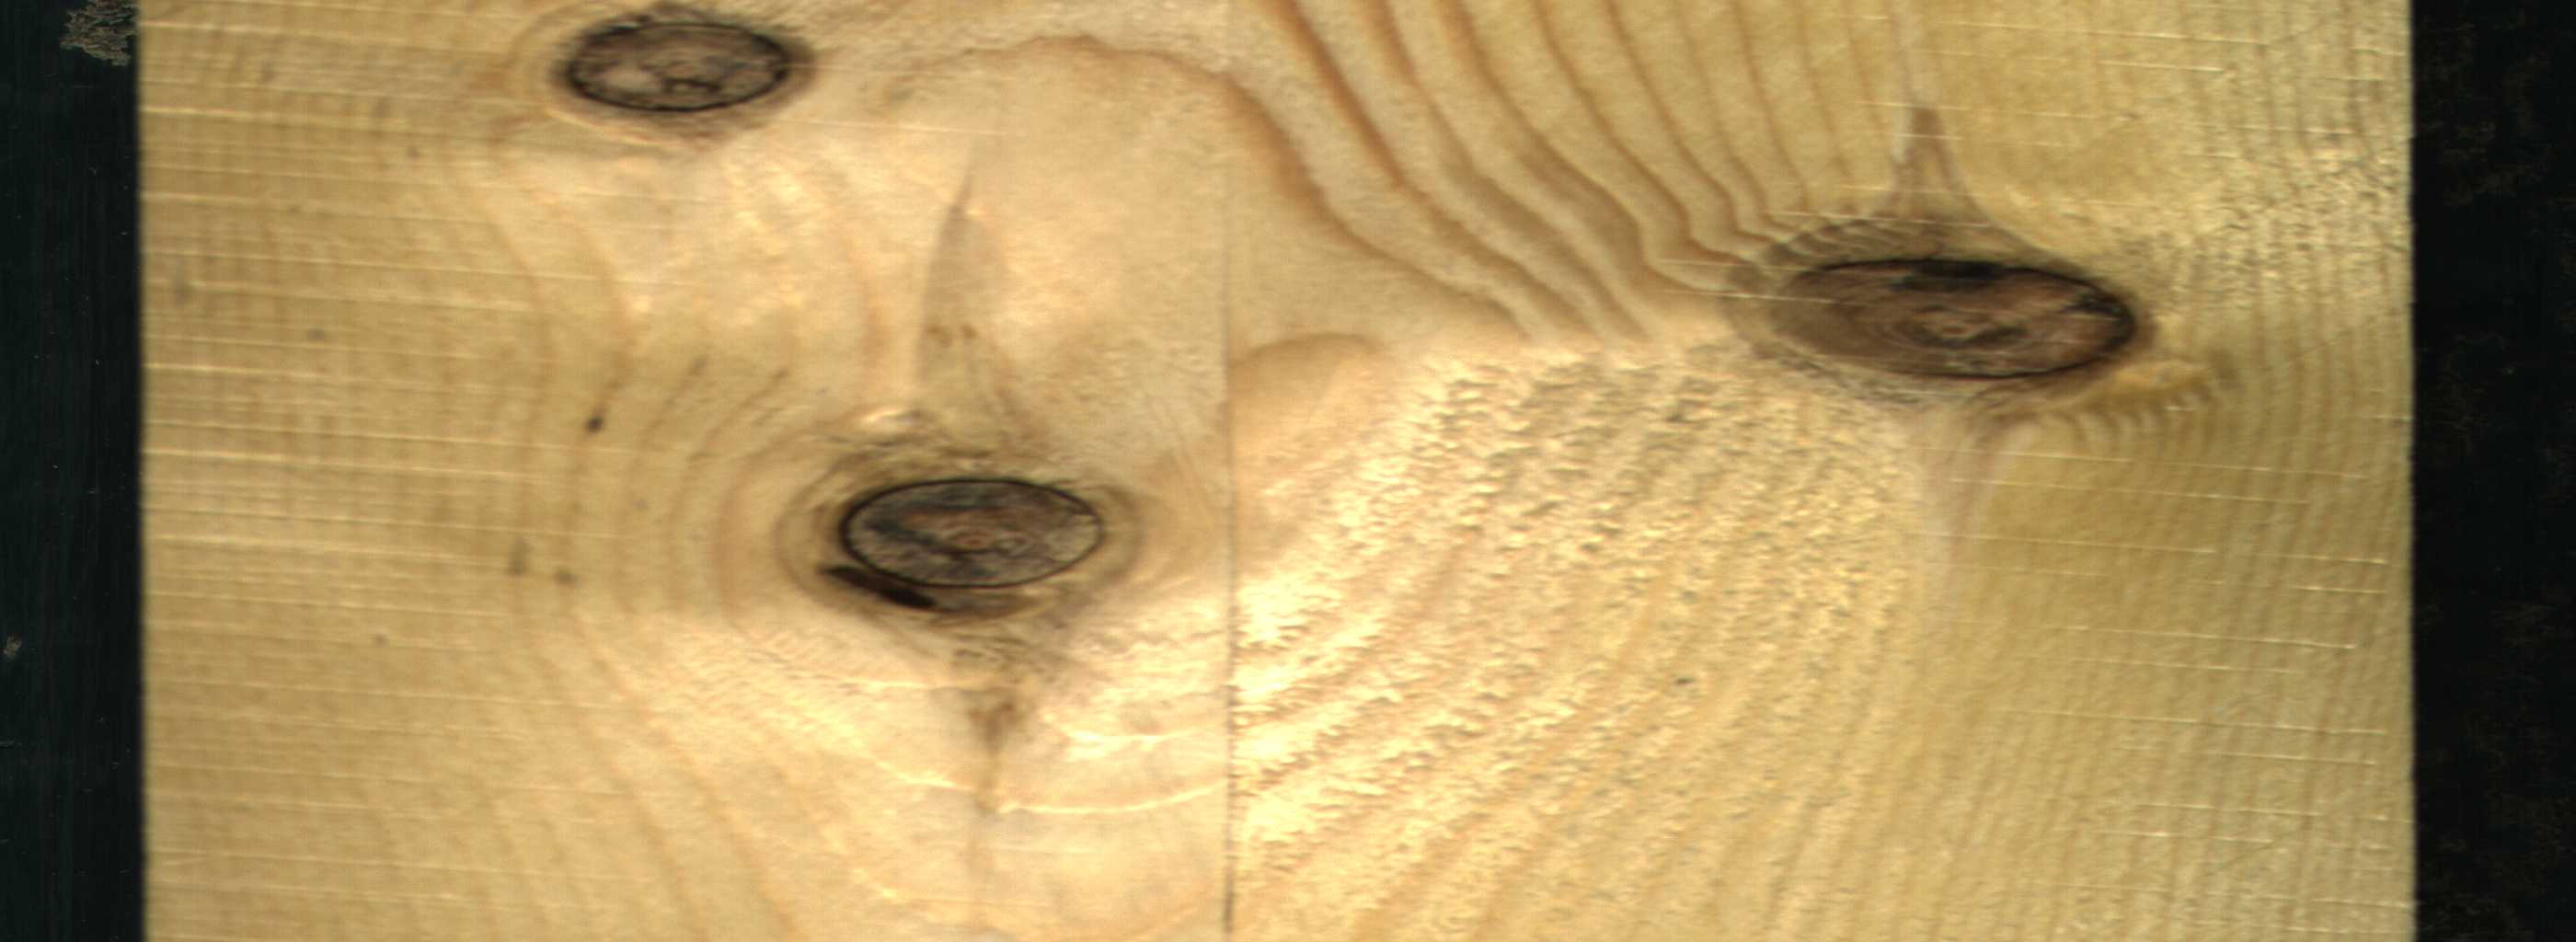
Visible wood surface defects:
Dead_Knot
Dead_Knot
Dead_Knot